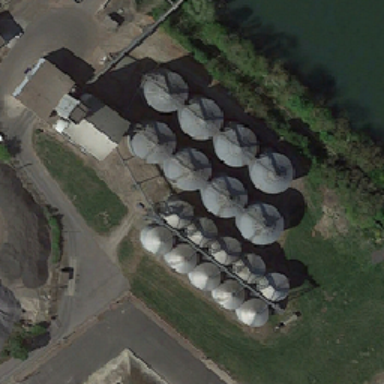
Four rows of gray reservoirs near some green trees and rivers .